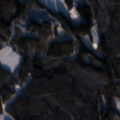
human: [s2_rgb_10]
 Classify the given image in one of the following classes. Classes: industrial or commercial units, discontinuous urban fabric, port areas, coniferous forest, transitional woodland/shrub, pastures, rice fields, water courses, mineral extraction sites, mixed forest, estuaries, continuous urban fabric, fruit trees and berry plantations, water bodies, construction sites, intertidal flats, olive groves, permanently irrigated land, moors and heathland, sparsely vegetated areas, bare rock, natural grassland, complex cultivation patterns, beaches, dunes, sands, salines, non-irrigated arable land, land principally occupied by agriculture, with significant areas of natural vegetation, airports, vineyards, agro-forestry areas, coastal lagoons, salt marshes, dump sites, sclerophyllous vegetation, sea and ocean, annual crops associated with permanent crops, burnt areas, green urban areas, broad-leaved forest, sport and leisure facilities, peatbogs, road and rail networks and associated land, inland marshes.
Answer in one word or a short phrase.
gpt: non-irrigated arable land, coniferous forest, mixed forest